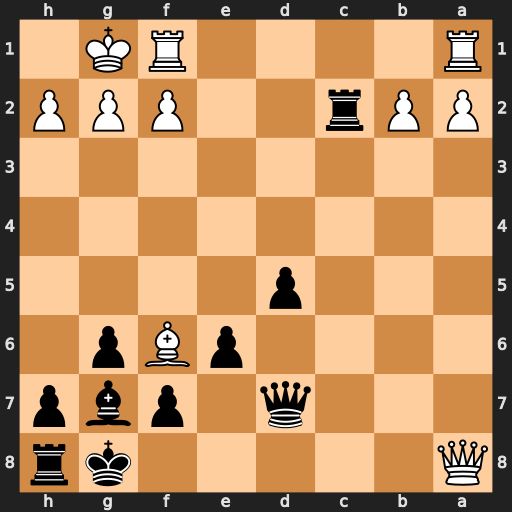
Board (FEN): Q5kr/3q1pbp/4pBp1/3p4/8/8/PPr2PPP/R4RK1
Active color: b
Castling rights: -
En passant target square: -
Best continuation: Rc8 Qa5 Bxf6